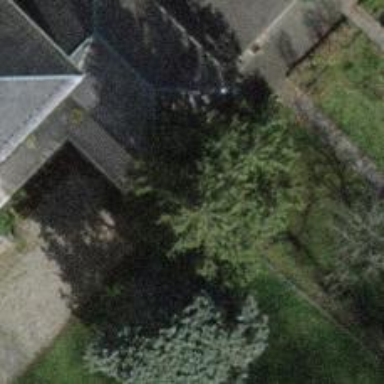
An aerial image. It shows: Evergreen needle-leaved tree.